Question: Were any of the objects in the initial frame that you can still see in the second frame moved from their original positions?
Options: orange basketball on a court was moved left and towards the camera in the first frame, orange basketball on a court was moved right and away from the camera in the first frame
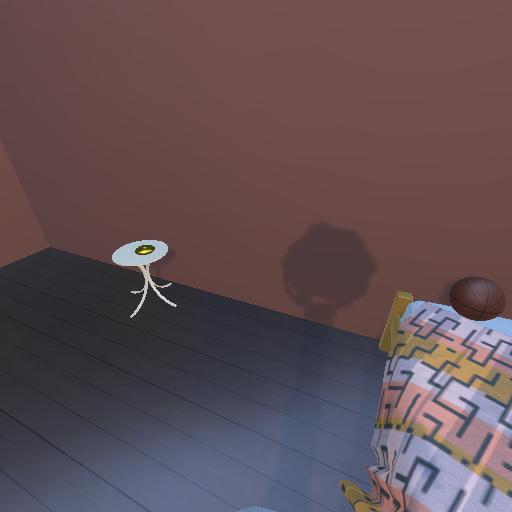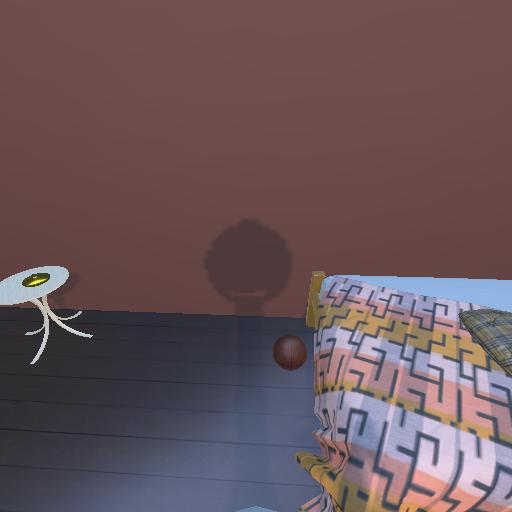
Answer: orange basketball on a court was moved left and towards the camera in the first frame